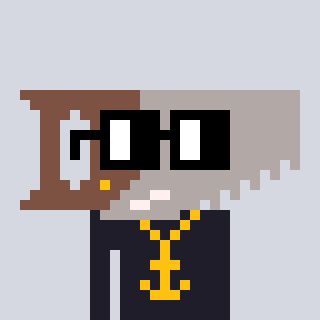
a pixel art character with square black glasses, a saw-shaped head and a grayscale-colored body on a cool background